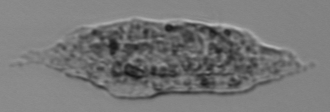
Label: Amoeba